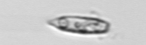
Label: Euglena